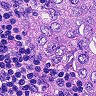
Metastatic tissue present: yes